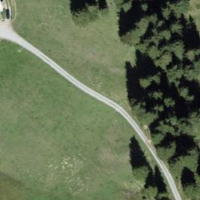
EUNIS habitat code: 23
Species observed at this site:
Bufo bufo